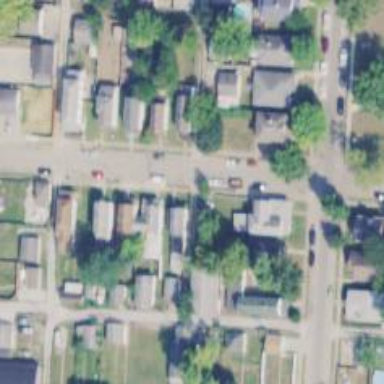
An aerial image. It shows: Alley classified as service road.